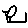
Label: bird